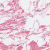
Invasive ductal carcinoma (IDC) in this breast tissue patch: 0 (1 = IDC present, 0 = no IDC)